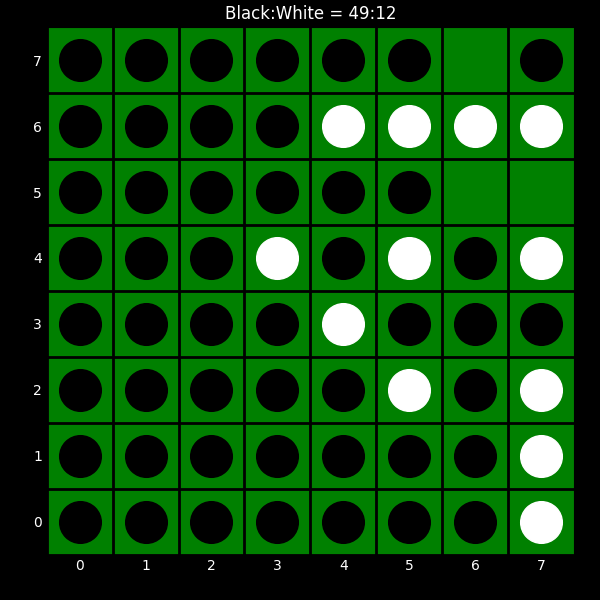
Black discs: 49
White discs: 12